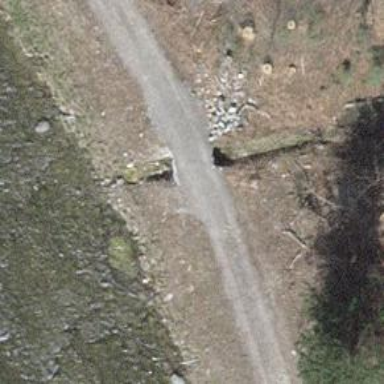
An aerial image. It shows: Dirt path on bridge. The trail visibility is excellent.